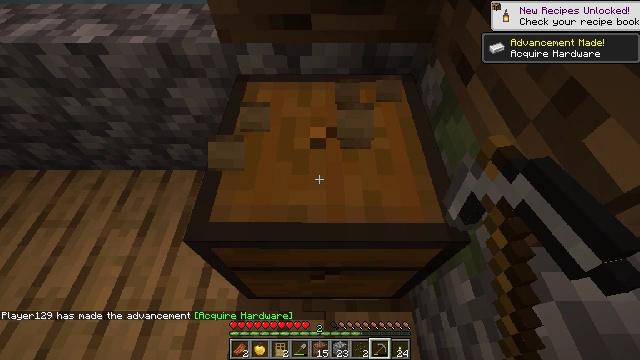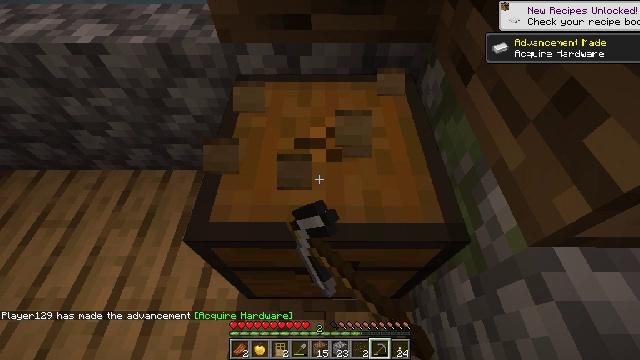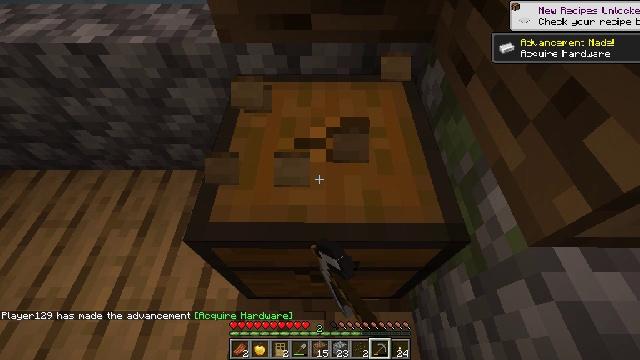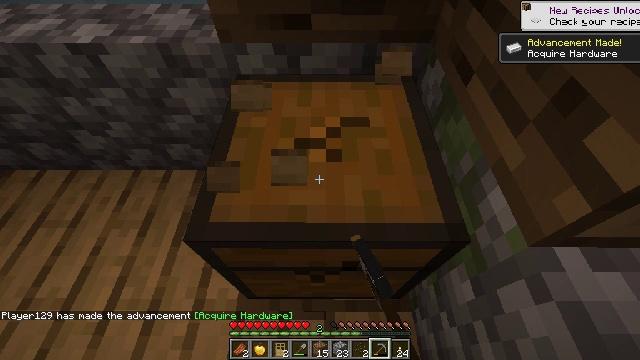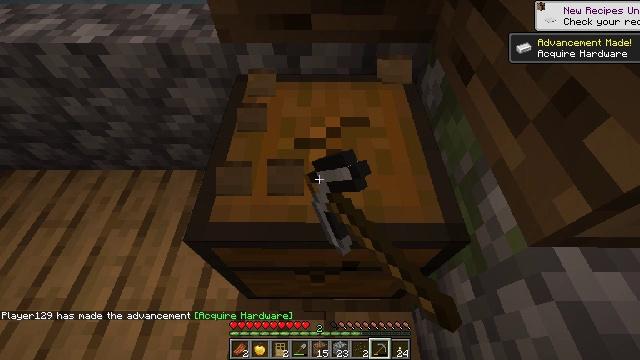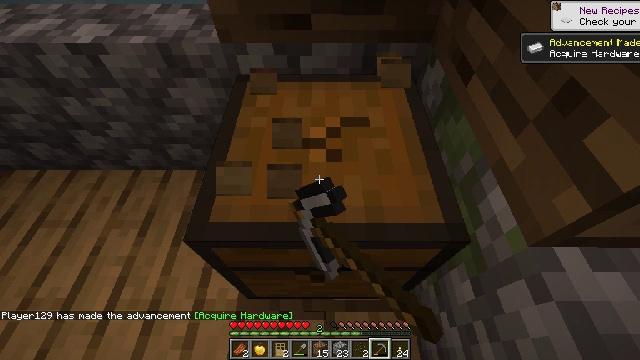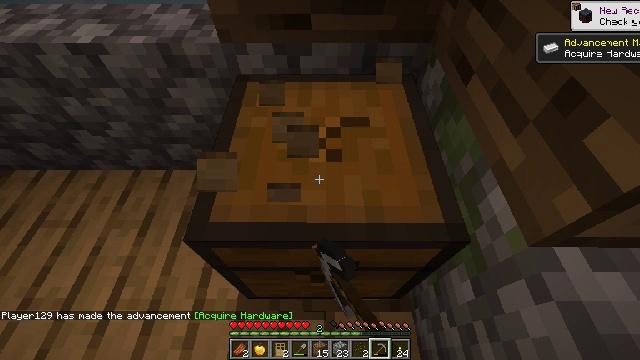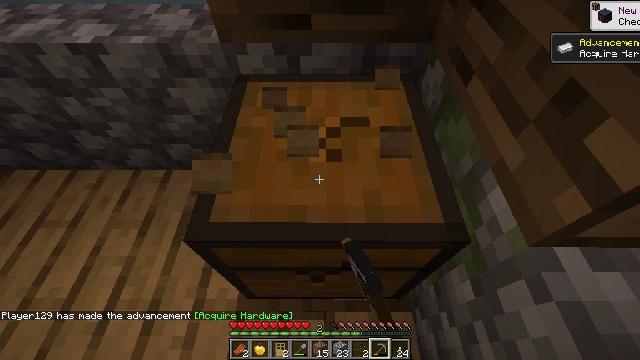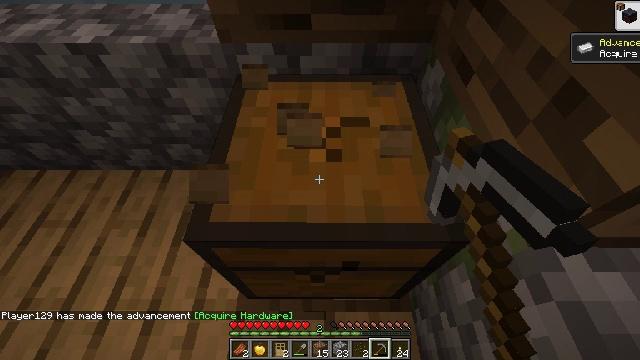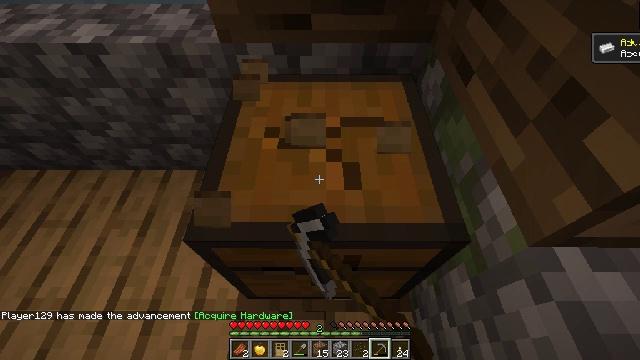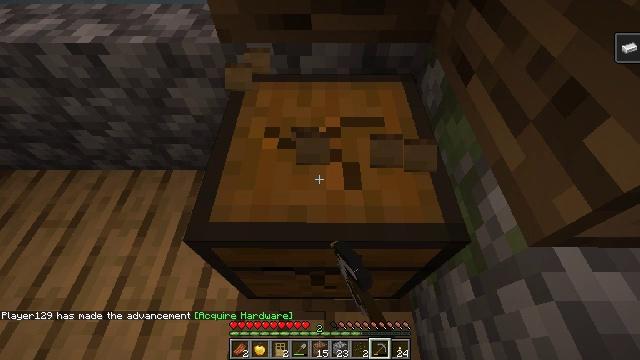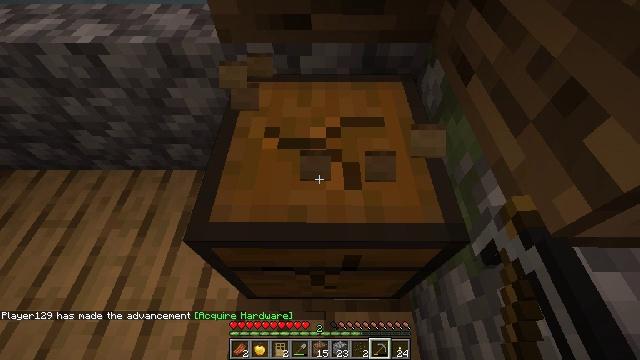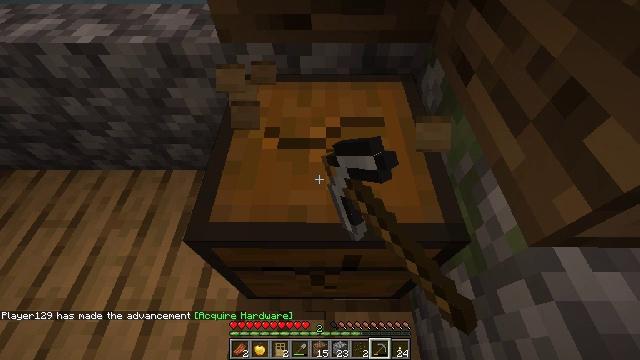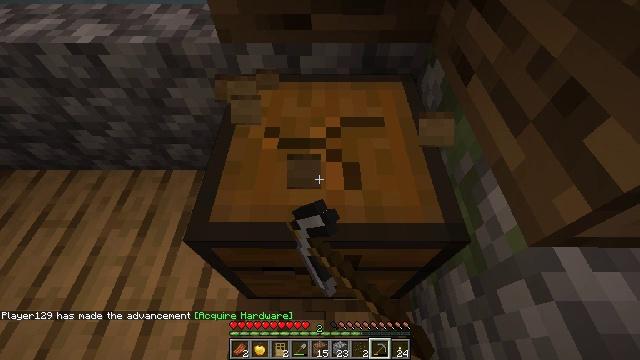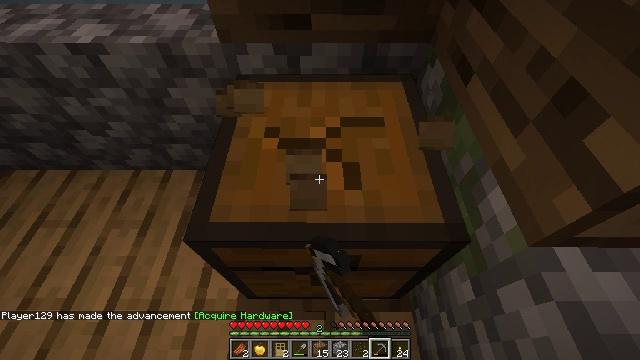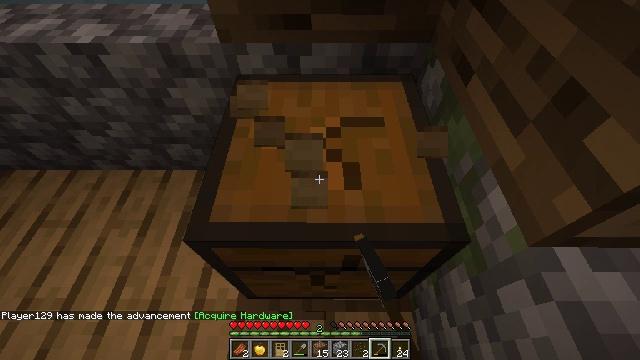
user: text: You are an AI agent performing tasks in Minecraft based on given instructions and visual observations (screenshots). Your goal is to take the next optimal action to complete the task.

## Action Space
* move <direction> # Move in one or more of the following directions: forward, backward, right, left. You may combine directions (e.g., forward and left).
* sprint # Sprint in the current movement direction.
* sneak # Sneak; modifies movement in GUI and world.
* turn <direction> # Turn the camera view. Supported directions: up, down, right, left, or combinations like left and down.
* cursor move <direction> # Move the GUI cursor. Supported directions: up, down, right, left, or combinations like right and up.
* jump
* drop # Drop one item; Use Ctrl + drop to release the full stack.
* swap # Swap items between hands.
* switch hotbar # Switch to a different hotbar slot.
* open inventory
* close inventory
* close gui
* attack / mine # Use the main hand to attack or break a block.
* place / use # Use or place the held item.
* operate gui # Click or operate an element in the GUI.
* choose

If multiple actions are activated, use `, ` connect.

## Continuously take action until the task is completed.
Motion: motion action
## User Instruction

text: Break the chest to retrieve items inside.
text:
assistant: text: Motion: attack / mine
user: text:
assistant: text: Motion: attack / mine
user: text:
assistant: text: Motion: attack / mine
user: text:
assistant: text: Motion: attack / mine
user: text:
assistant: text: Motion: attack / mine
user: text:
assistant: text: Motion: attack / mine
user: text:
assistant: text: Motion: attack / mine
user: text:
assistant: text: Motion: attack / mine
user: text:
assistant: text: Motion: attack / mine
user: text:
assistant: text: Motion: attack / mine
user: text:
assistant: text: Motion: attack / mine
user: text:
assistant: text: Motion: attack / mine
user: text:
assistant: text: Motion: attack / mine
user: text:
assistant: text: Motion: attack / mine
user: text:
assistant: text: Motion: attack / mine
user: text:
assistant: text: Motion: attack / mine
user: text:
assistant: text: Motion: attack / mine
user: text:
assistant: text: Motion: attack / mine
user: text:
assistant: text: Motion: attack / mine
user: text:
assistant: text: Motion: attack / mine
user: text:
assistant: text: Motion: attack / mine
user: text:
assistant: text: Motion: attack / mine
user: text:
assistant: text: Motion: attack / mine
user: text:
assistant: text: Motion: attack / mine
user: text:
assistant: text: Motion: attack / mine
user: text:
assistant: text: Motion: attack / mine
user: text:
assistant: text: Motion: attack / mine
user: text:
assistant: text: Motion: attack / mine
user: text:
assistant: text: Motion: attack / mine
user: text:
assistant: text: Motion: attack / mine